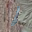
Label: 1